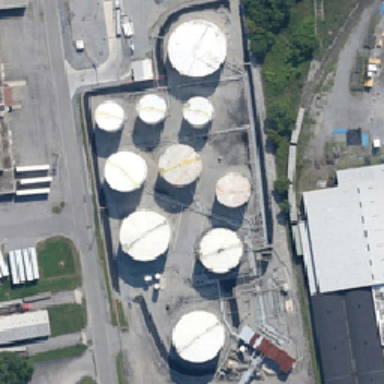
Several trays connected by pipes are built on concrete and stand beside some trees and lawns together with other buildings .